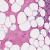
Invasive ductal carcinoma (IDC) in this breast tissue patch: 0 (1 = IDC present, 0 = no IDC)